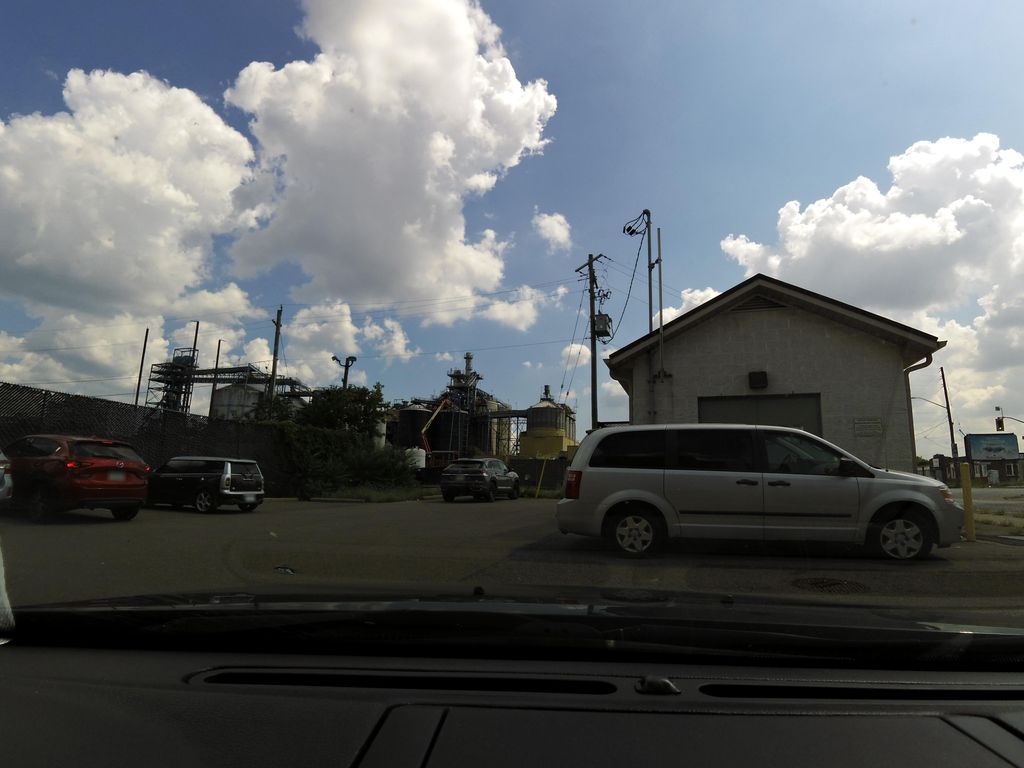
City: hamilton